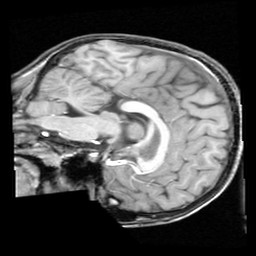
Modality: T1w
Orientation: sagittal
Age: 11
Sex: female
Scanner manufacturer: ge
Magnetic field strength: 1.5 T
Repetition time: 0.03333 s
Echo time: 0.008 s